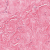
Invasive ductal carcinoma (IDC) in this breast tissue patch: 0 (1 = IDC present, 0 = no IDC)